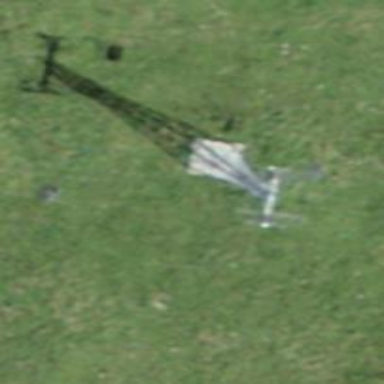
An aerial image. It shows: Pylon for aerialway.